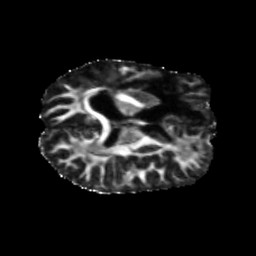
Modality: FA
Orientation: axial
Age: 37
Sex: female
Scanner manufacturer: siemens
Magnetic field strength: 3 T
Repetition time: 5.47 s
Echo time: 0.0854 s